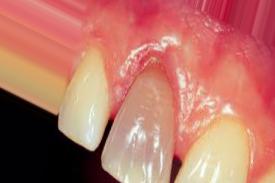
Condition: Tooth Discoloration